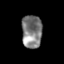
Tissue: skin
Cell type: Epithelial cells
Senescence score: 0.2751
Nuclear area (px): 657
Mean DAPI intensity: 126.563